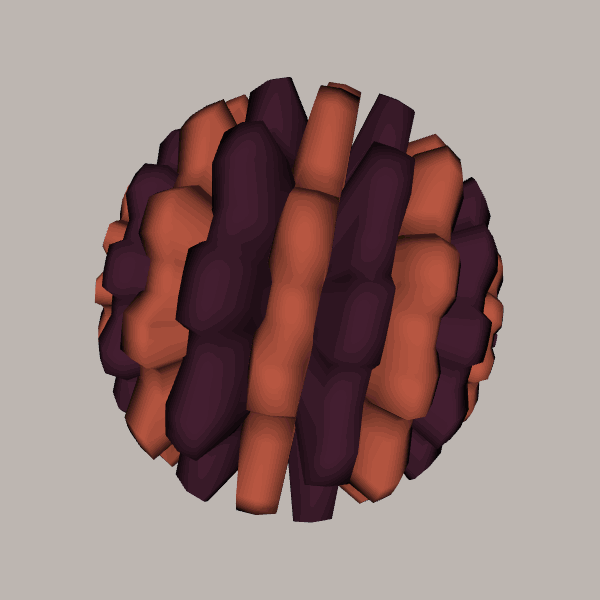
Background: light